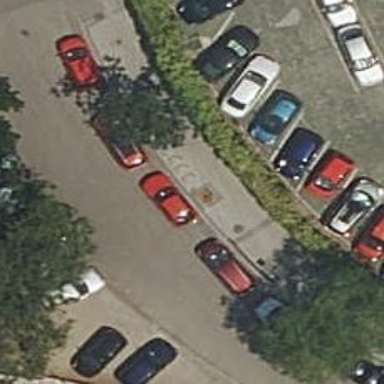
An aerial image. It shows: Bicycle parking area with stands available.